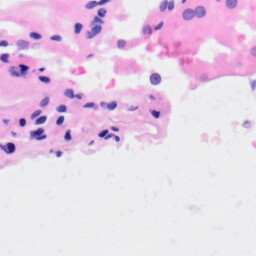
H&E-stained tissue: Kidney